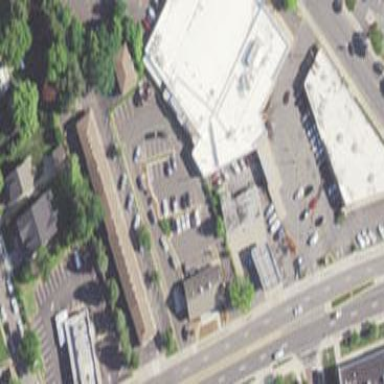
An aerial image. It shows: Retail area.